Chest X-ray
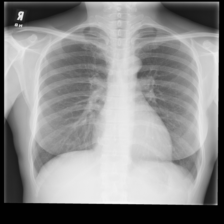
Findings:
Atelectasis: negative
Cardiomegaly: negative
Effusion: negative
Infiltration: negative
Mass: negative
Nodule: negative
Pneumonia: negative
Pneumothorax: negative
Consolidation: negative
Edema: negative
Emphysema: negative
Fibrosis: negative
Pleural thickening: negative
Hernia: negative